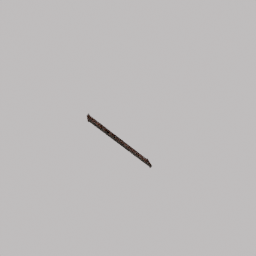
Label: architecture